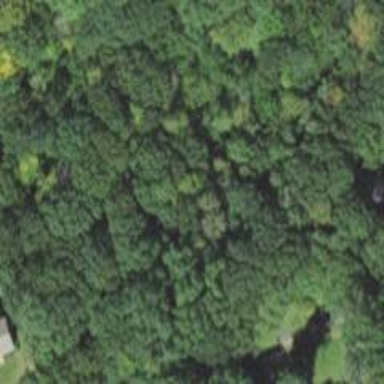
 designated as Existing Preserved Open Space."